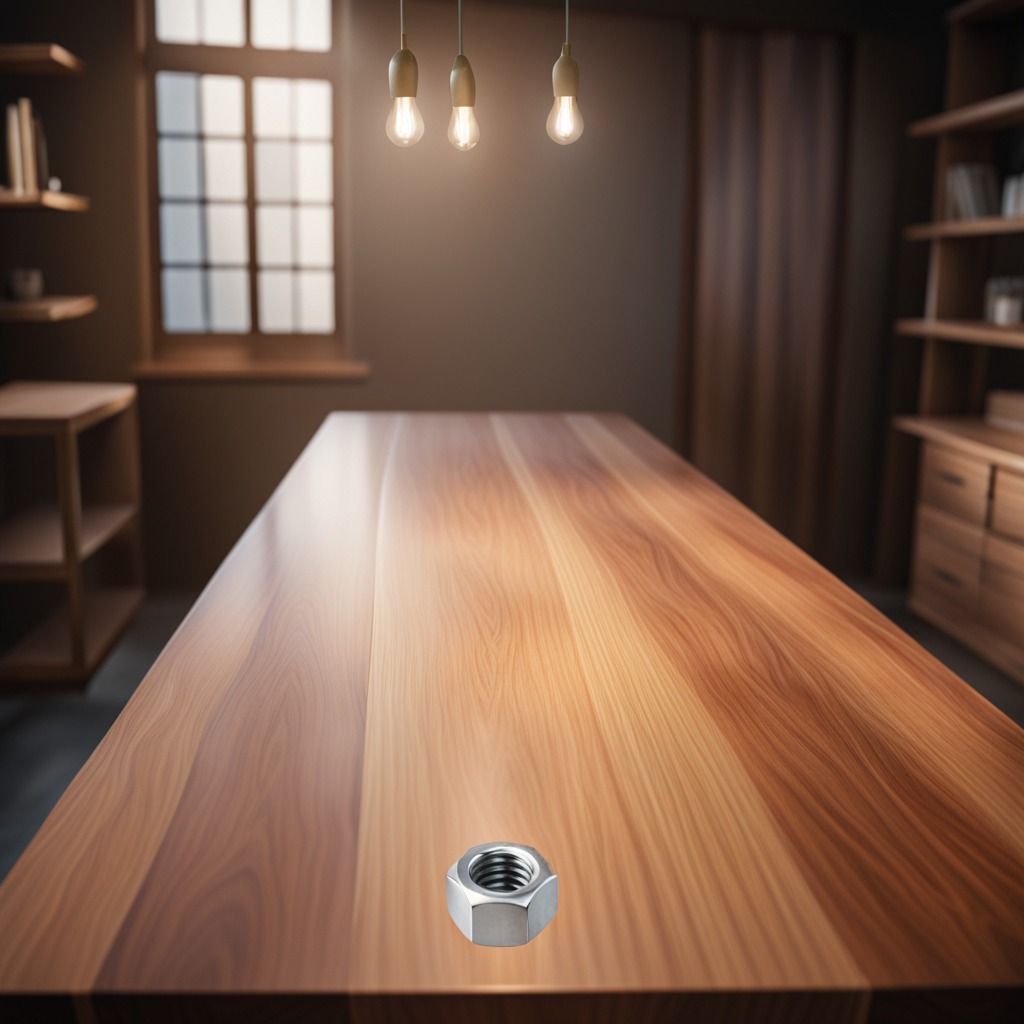
A metal nut is lying on a wooden table in a carpentry studio with rich wood textures and side lighting.